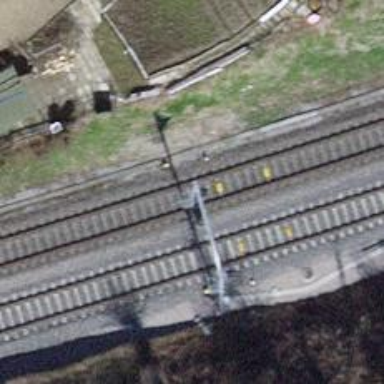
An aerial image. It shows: Railway signal.